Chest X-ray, PA view. Patient: 51 years old, sex F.
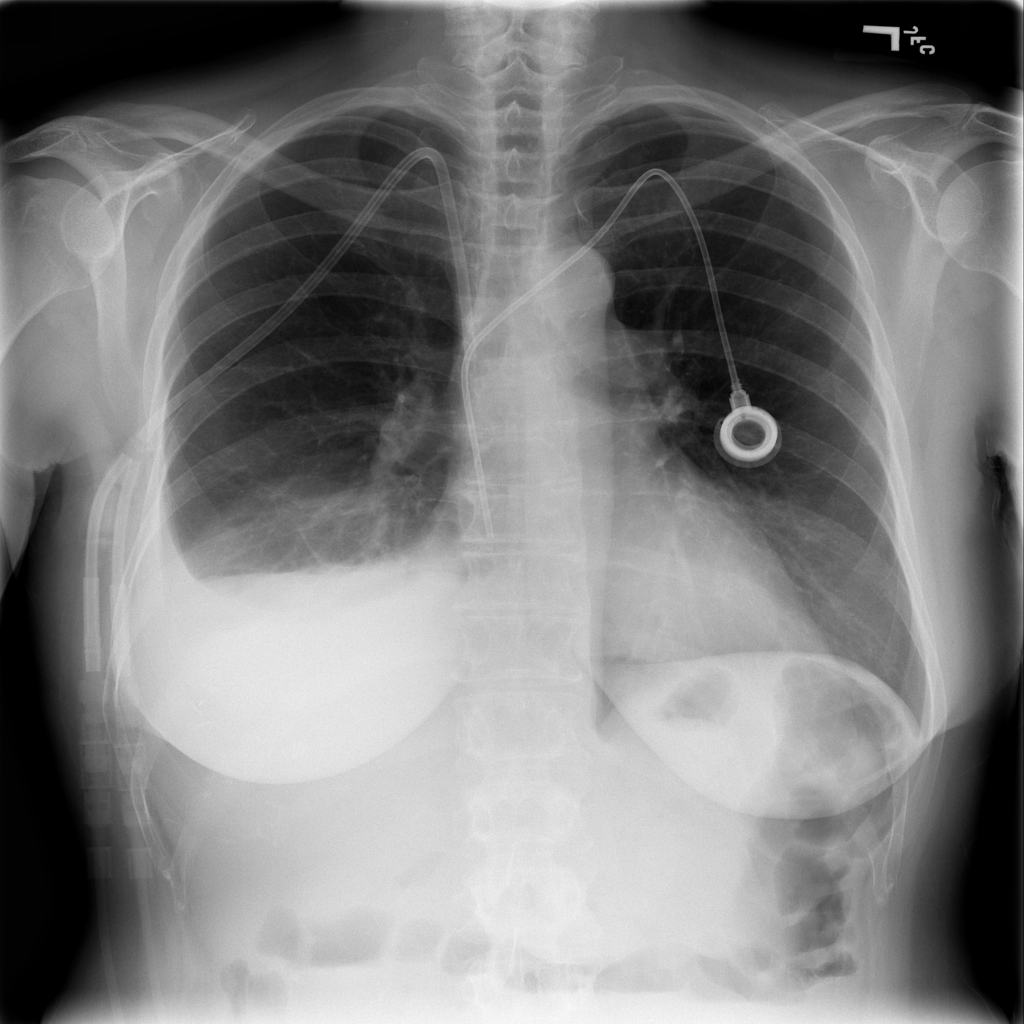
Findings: Effusion